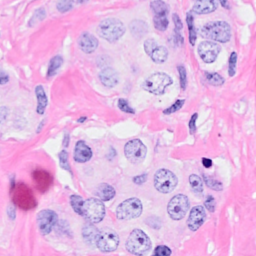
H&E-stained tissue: Breast